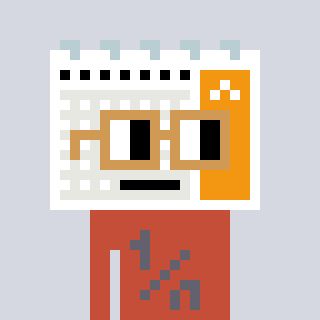
a pixel art character with square brown glasses, a calendar-shaped head and a rust-colored body on a cool background